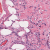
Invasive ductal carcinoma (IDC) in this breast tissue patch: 1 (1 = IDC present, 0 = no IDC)